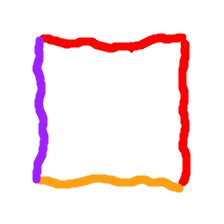
Shape: square